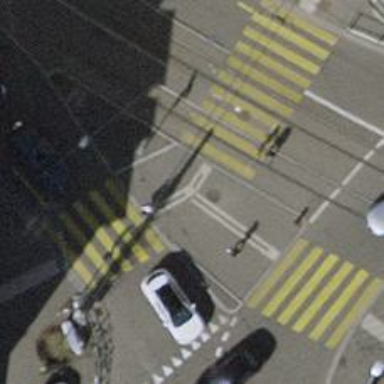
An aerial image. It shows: Traffic calming island.